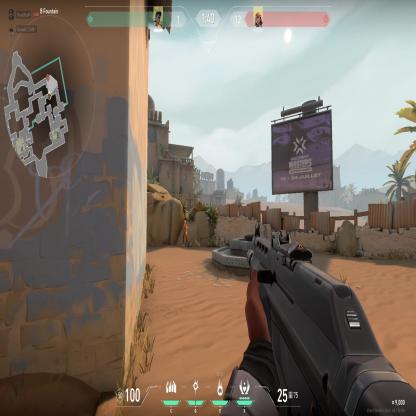
Label: enemy